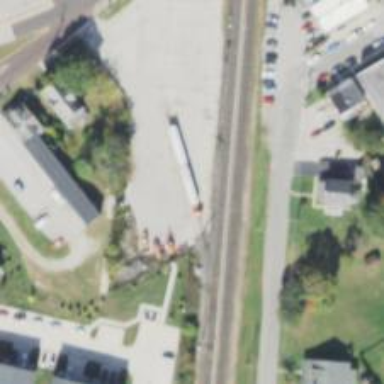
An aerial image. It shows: Railway level crossing.